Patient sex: F
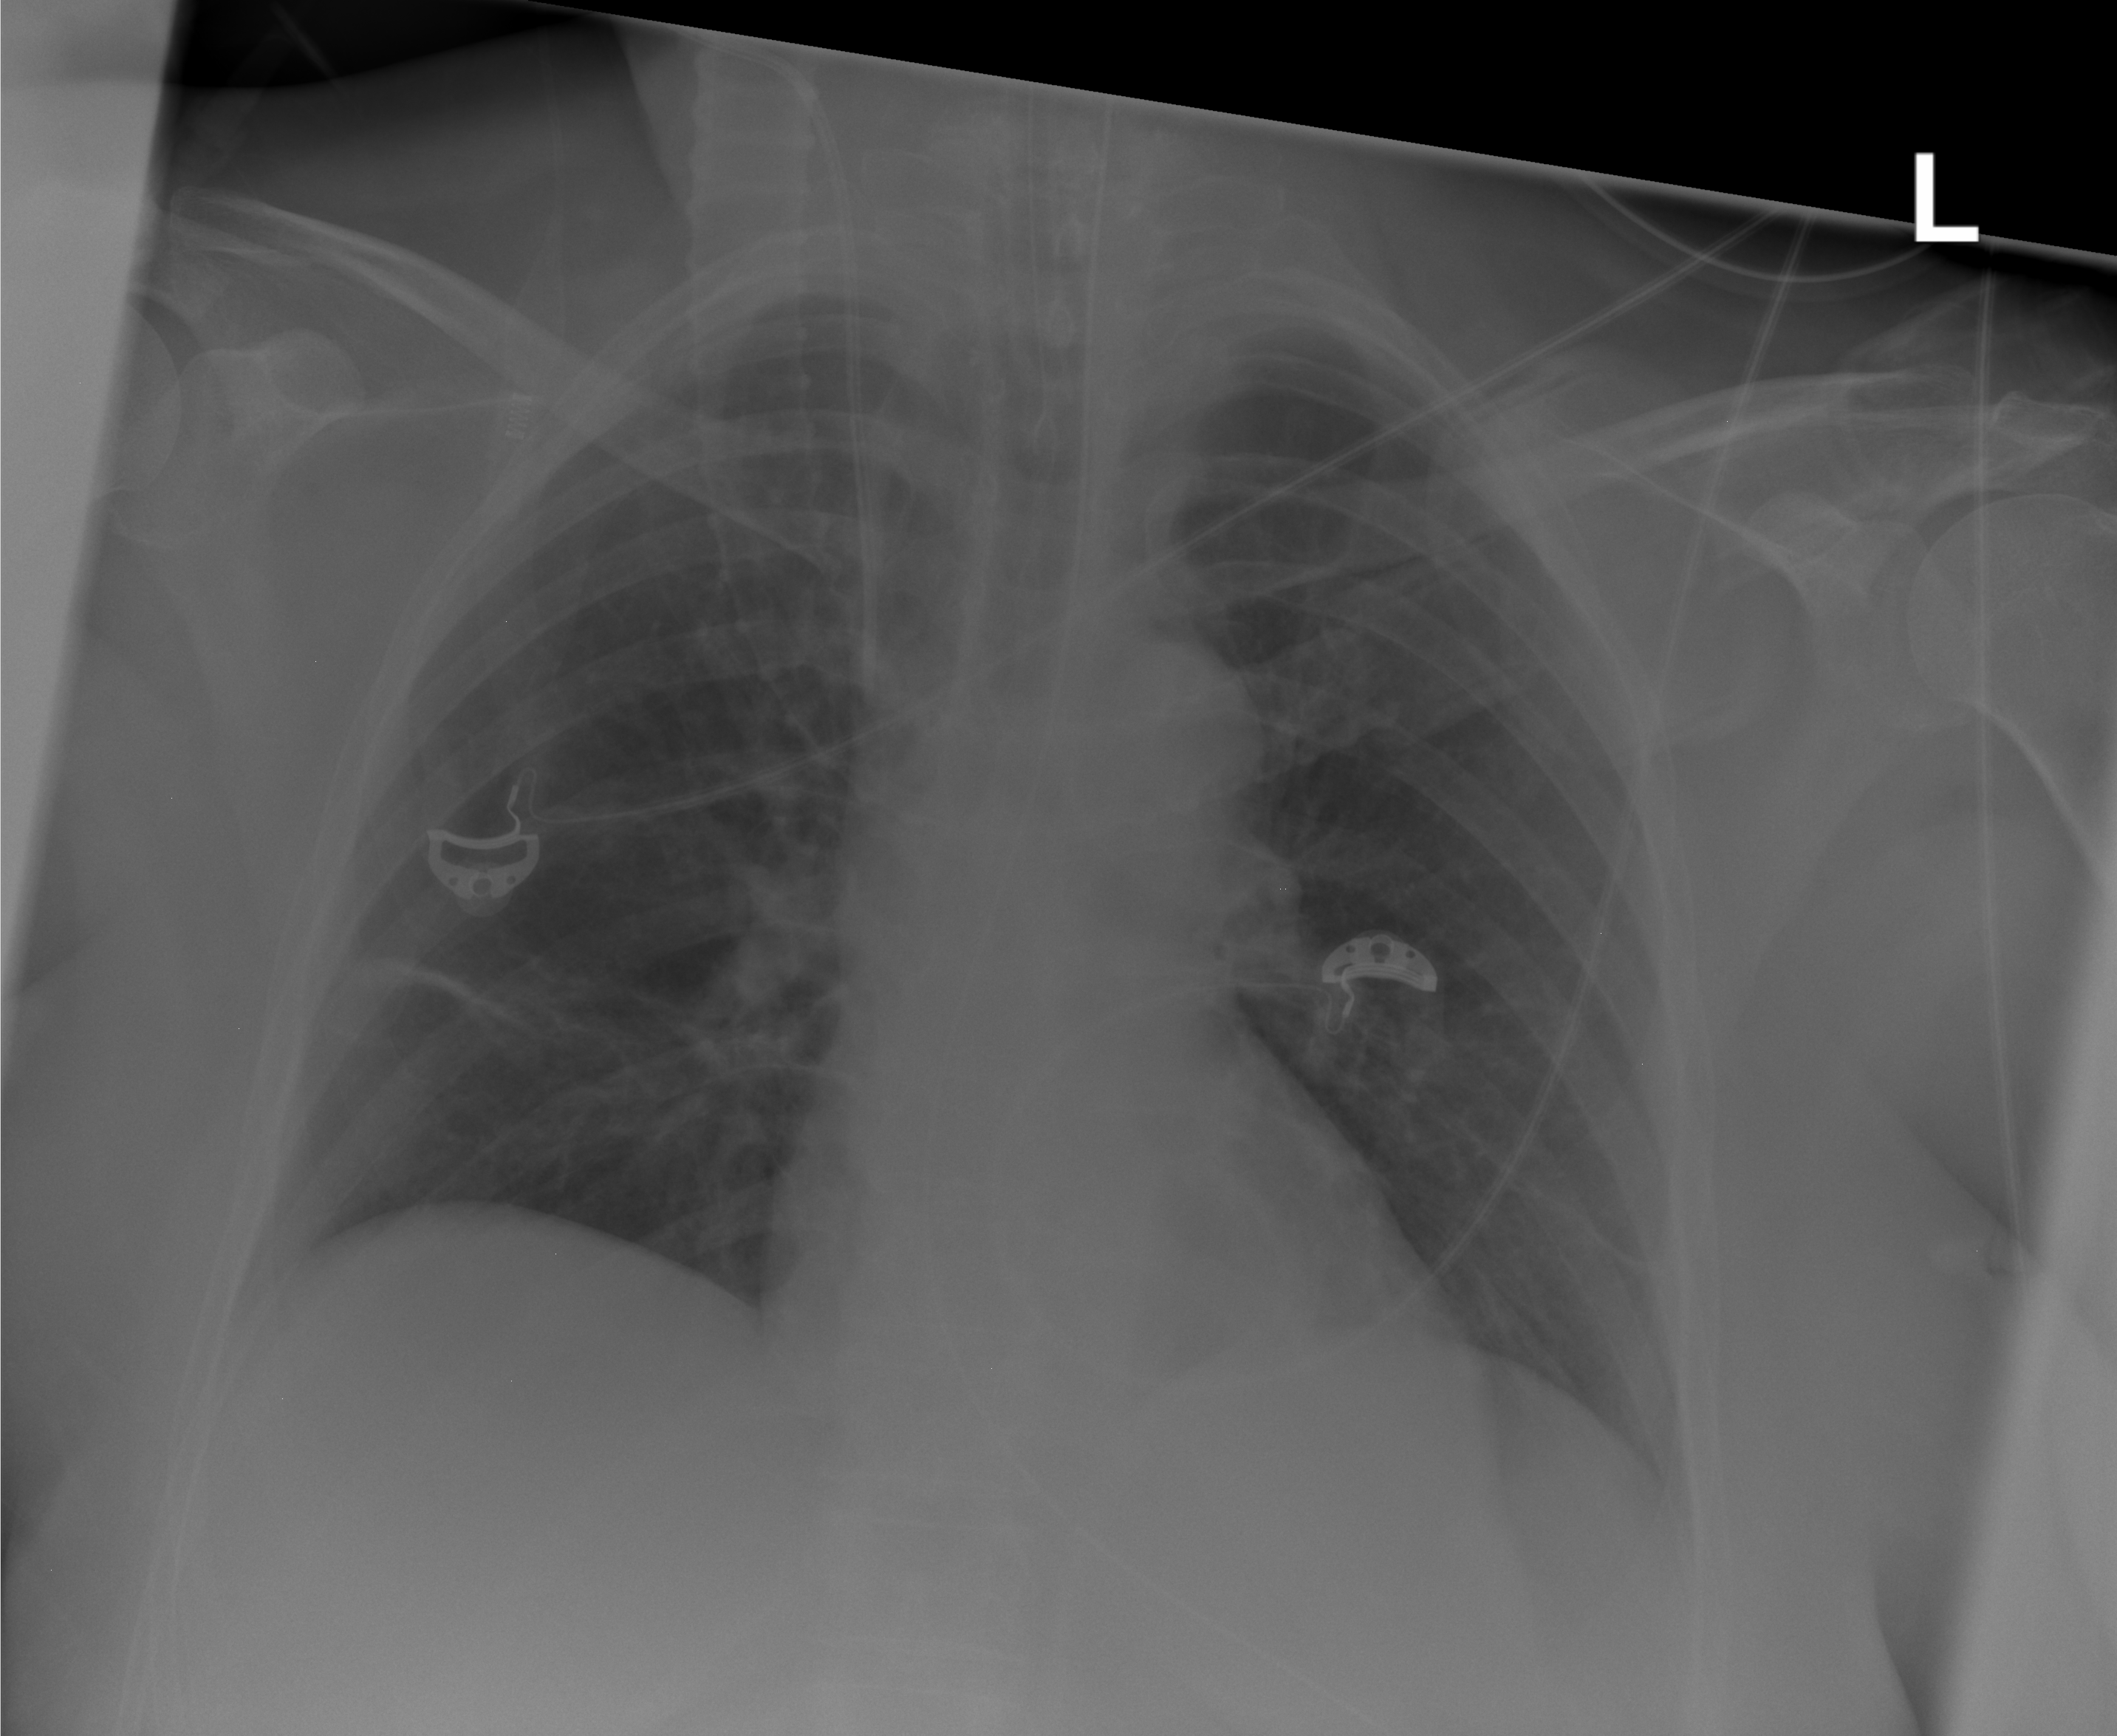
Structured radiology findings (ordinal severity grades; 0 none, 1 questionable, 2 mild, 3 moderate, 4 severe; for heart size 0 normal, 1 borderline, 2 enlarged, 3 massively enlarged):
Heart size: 0
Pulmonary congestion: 0
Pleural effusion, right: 0
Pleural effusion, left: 0
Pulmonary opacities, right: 0
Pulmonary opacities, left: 0
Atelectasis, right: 2
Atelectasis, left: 0